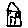
Label: house